Question: These is my layout:

I need to save the scrolling position when the orientation changes. for example if the screen shows layout starting from middle name in portrait mode,it should start from same in the landscape mode.
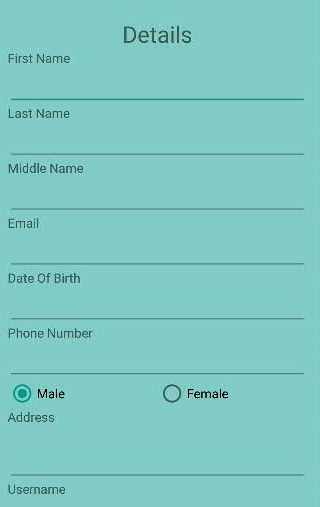
Answer: You If your activity is not changing anything on rotation you can use
android:configChanges="orientation|keyboardHidden|screenSize" in manifest file within this particular activity. But this is clearly workaround and not a proper solution.